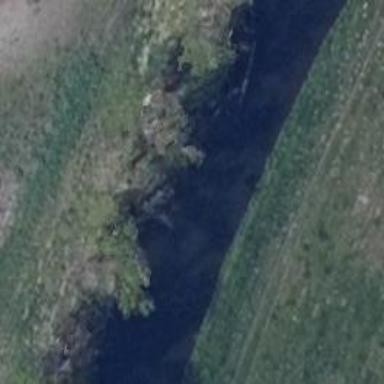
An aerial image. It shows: Row of trees in natural setting.